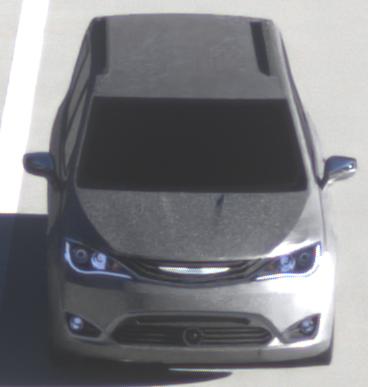
Make: Chrysler
Model: Pacifica
Detailed model: -
Model produced from: 2016
Model produced until: 2020
Doors: 5
Color: gray
Road condition: dry road
Daytime: sunrise or sunset
Contrast: medium contrast